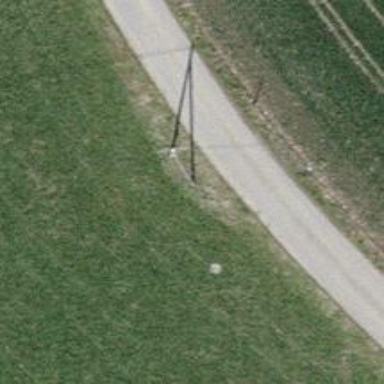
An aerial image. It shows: Minor power line.